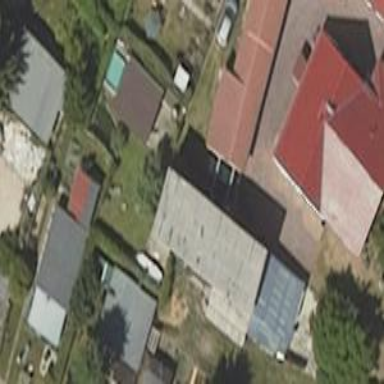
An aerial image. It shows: Shed.